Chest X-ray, AP view. Patient: 34 years old, sex M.
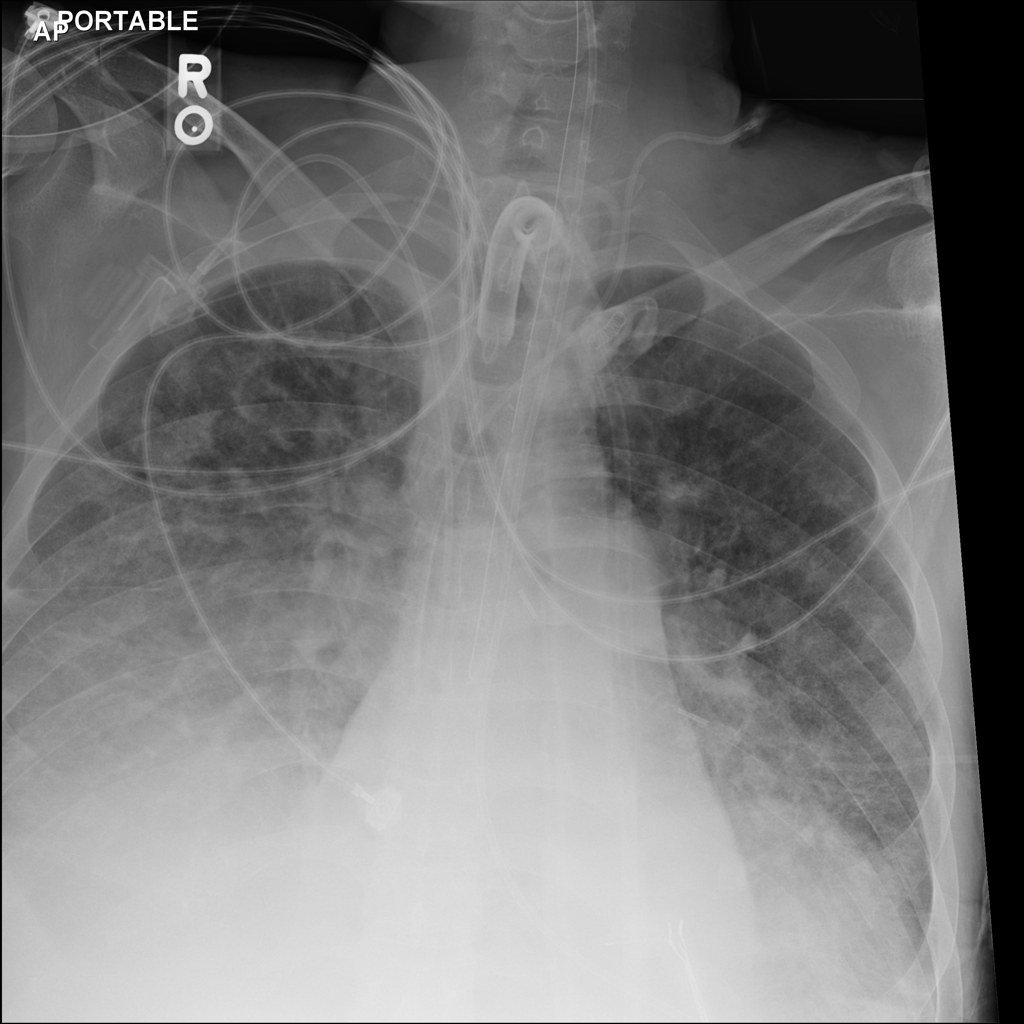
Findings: Infiltration